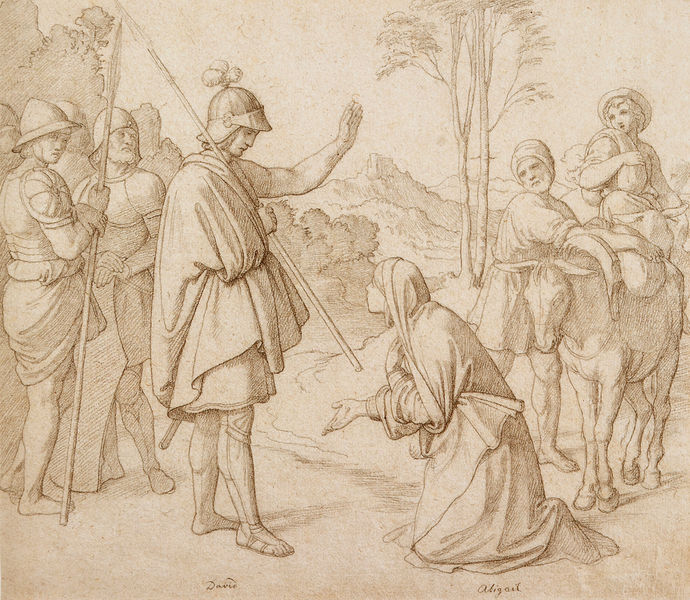
Titel: David und Abigail
Künstler: Friedrich Johann Overbeck
Standort: Schweinfurt
Institution: Museum Georg Schäfer
Schlagwörter: baum, berg, blätter, felsen, gemälde, hand, himmel, mann, umhang, wasser, weiß, bäume, frauen, landschaft, menschen, sitzen, braun, finger, frau, geste, haar, hintergrund, hut, männer, schwarz, skizze, zeichnung, gürtel, schleier, tier, weg, bart, arm, arme, bibel, diener, falten, federn, stehen, signatur, wache, hügel, strauch, büsche, sträucher, boden, gewand, kutte, mantel, familie, kind, ohren, wald, esel, pferd, reiter, reiten, ritt, sattel, bein, schrift, papier, stab, berge, grafik, graphik, linien, grisaille, sepia, figuren, romantik, könig, lanze, soldaten, palme, sandalen, junge, knie, scheide, waden, flucht, barfuss, ruine, knabe, fuss, burg, radierung, stich, halt, schilder, schwarzweiß, schwert, text, uniform, waffen, knien, soldat, strich, helm, beten, entwurf, ritter, armee, rüstung, maultier, muli, römer, helme, jesus, toga, reise, knieend, kniend, begegnung, knieen, segnung, bettler, heiliger, lanzen, kutten, hierarchie, speer, speere, packesel, maria, david, bitte, legionär, rötel, gruß, bitten, demut, josef, kniefall, betteln, kapuze, ind, shcatten, hauptmann, bittend, bethlehem, barg, kniender, legionäre, ikonographik, salve, soldatenhelm, soldar, anhalten, gepäcke, stopp, ersuchen, nabal, abigail